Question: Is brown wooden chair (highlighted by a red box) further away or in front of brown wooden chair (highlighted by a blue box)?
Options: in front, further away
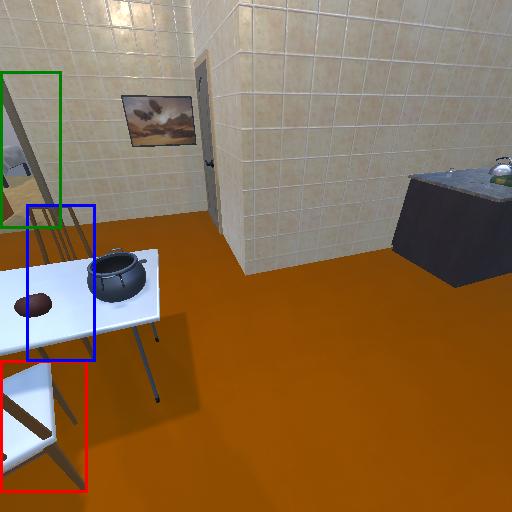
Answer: in front